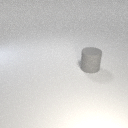
large gray rubber cylinder